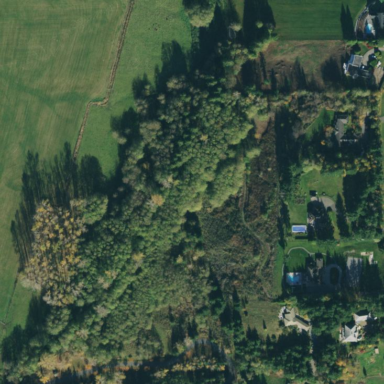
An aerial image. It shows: Mixed woodland area with variety of leaf types and cycles.